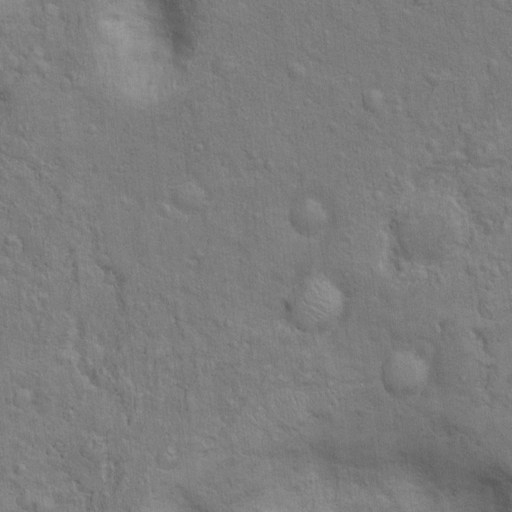
Classes present: Background, Cone